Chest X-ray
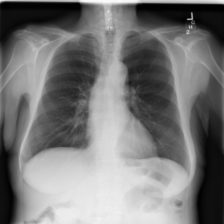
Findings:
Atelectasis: negative
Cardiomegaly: negative
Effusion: negative
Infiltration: negative
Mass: negative
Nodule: negative
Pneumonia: negative
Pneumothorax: negative
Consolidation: negative
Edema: negative
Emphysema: negative
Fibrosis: negative
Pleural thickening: negative
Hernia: negative